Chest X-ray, PA view. Patient: 37 years old, sex F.
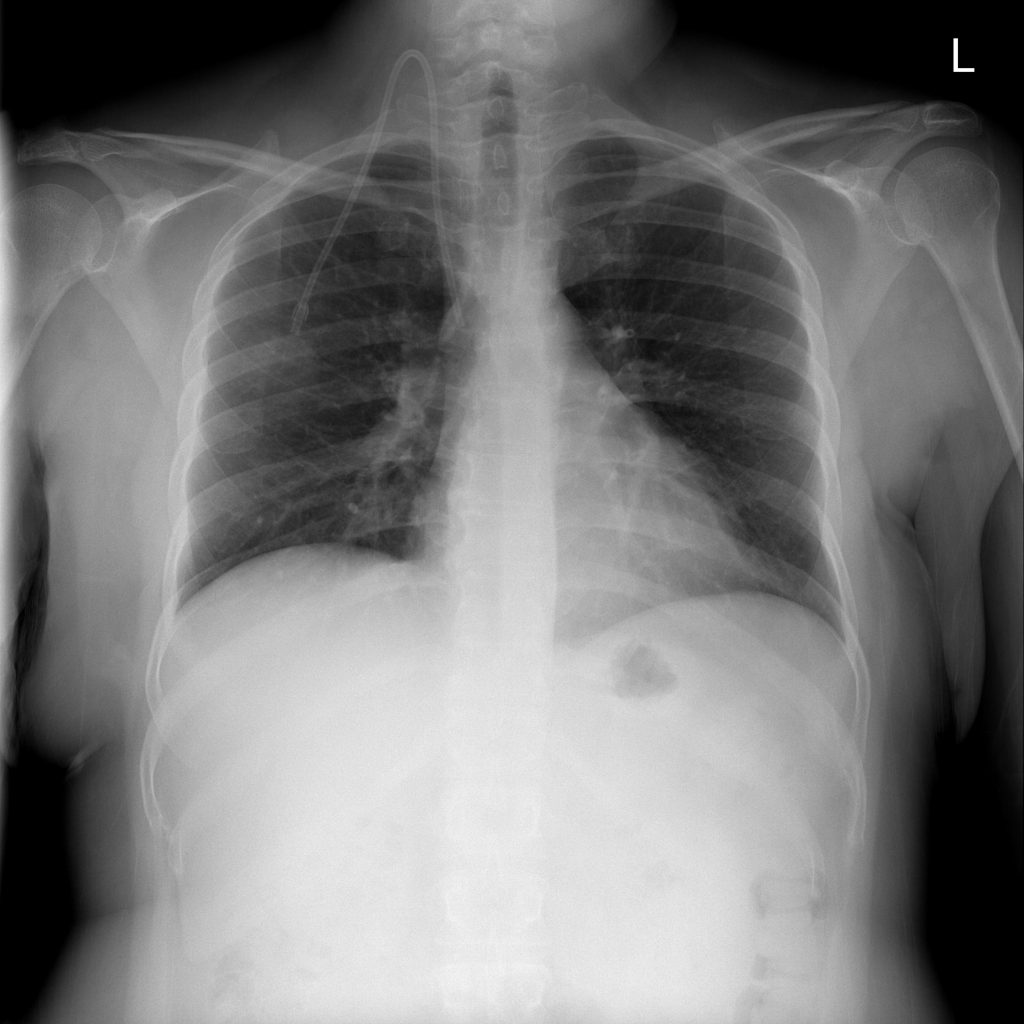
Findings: No Finding